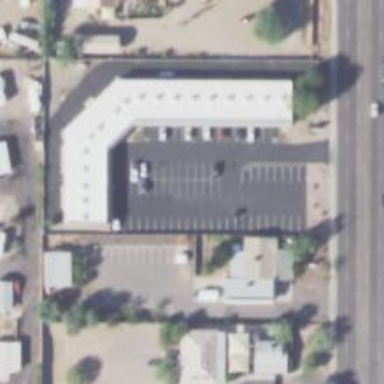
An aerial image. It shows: Commercial building.